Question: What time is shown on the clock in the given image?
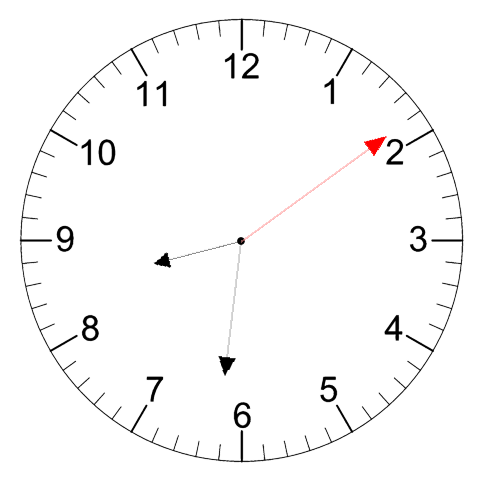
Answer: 08:31:09